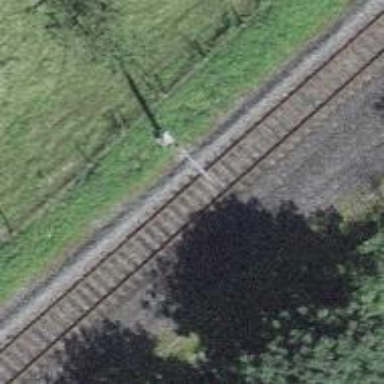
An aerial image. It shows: Single railway track with electrification through contact line.